Interaction volume radius: 5 \u00c5
Interaction volume height: 30 \u00c5
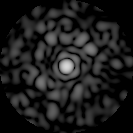
Disorder parameter: 0.8424